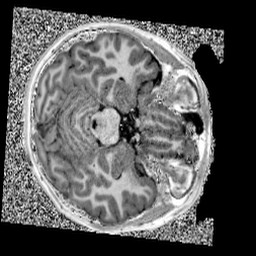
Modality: UNIT1
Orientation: axial
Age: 11
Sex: male
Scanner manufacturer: siemens
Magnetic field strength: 3 T
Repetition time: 4 s
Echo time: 0.00299 s